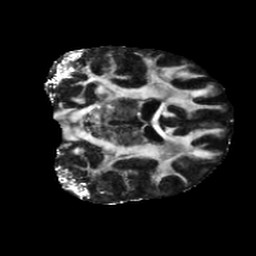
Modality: FA
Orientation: coronal
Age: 29
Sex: male
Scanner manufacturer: siemens
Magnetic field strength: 6.98 T
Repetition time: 7.776 s
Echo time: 0.076 s